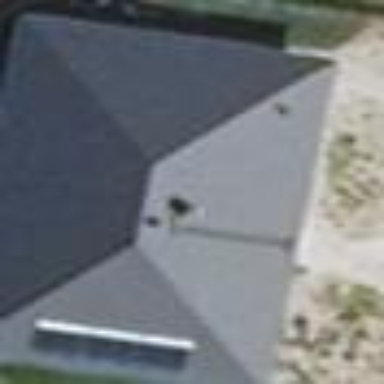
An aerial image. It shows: Detached building with hipped roof oriented along its length. The roof is grey in color.